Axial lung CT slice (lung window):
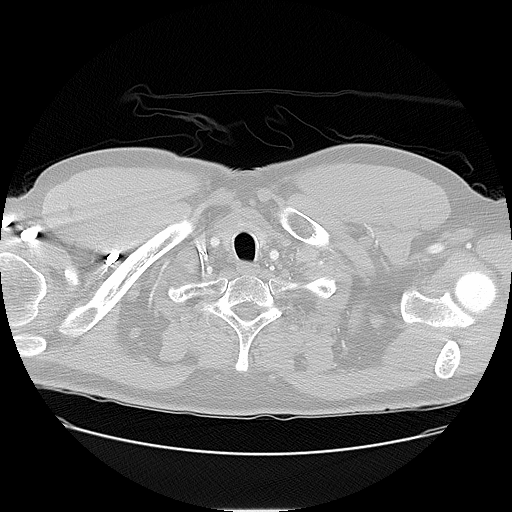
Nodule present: no